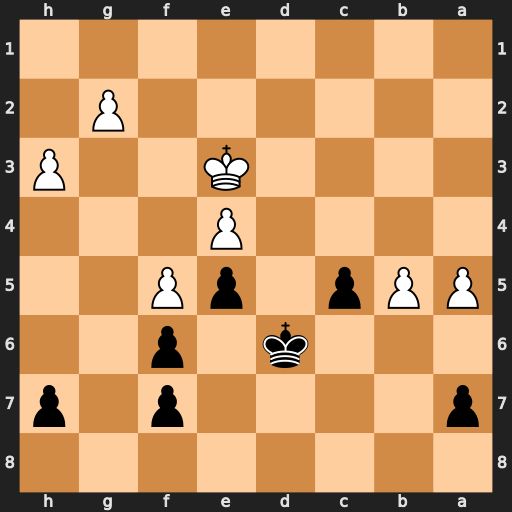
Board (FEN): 8/p4p1p/3k1p2/PPp1pP2/4P3/4K2P/6P1/8
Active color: b
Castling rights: -
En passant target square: -
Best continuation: c4 Kd2 Kc5